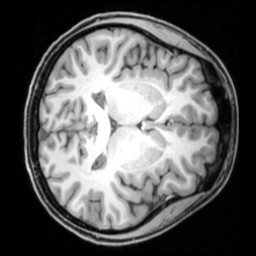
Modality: T1w
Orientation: axial
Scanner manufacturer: siemens
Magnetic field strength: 3 T
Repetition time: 1.9 s
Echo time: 0.00397 s